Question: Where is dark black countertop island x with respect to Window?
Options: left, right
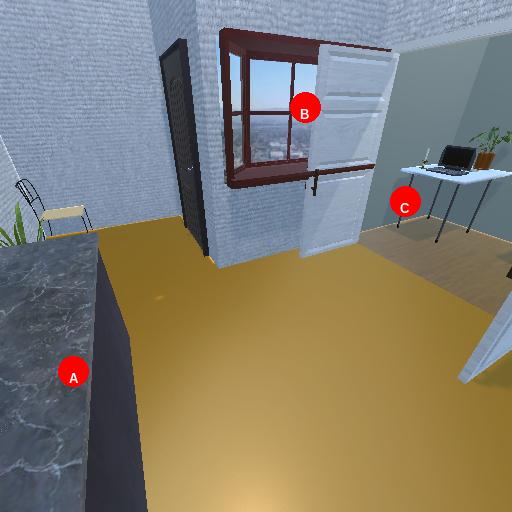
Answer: left